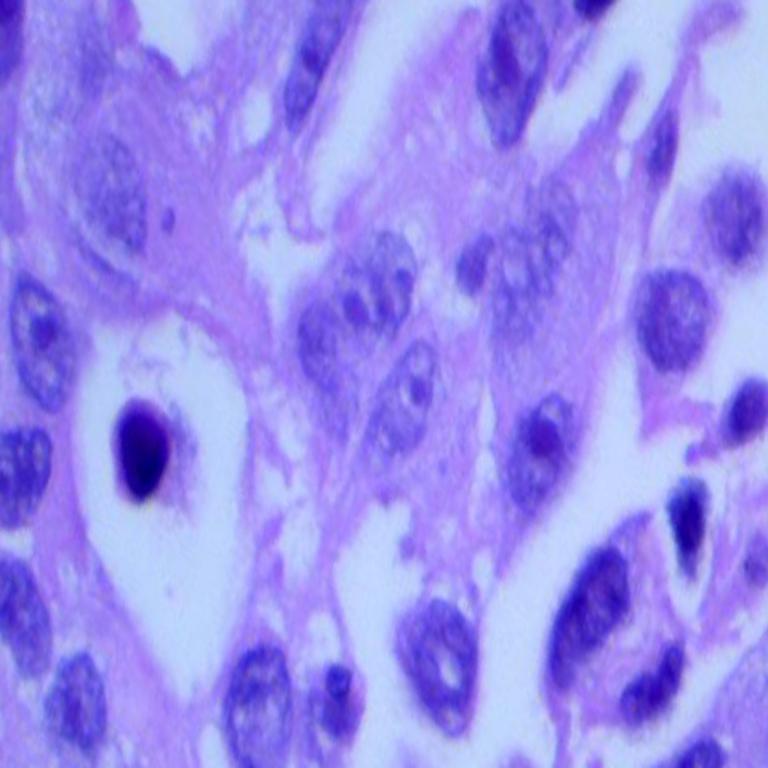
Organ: lung
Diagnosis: adenocarcinomas